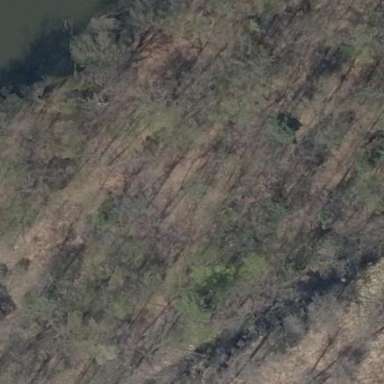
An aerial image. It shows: Forest with mixed types of leaves.